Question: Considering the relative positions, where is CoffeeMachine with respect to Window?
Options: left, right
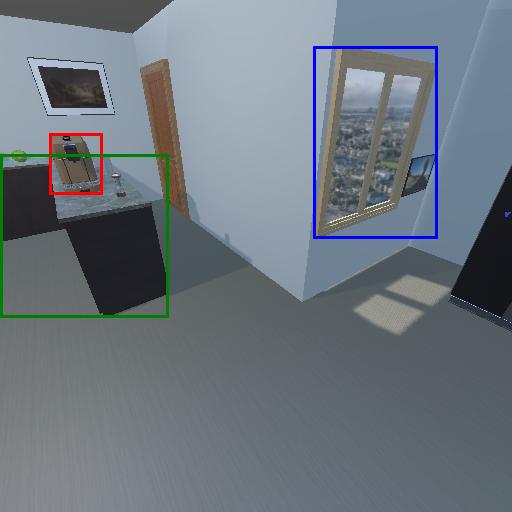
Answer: left